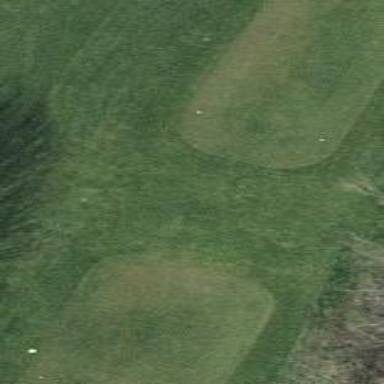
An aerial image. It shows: Golf tee on grassy land.